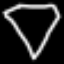
Label: diamond